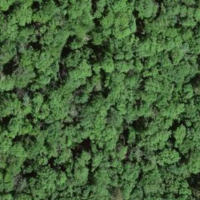
EUNIS habitat code: 41
Species observed at this site:
Cruciata laevipes
Orchis mascula
Lamium galeobdolon